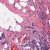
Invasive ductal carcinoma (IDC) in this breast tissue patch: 0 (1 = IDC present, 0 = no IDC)